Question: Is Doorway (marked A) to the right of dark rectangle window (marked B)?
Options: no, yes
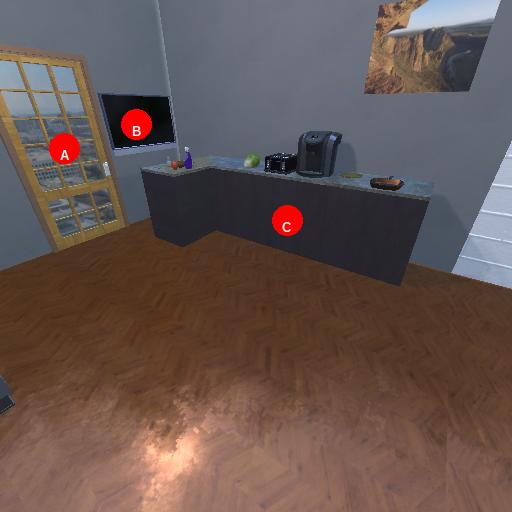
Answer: no